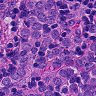
Metastatic tissue present: yes